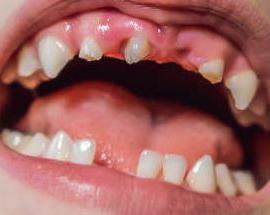
Condition: hypodontia